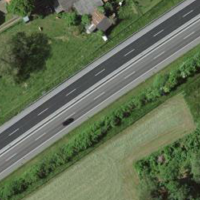
EUNIS habitat code: 57
Species observed at this site:
Milvus migrans